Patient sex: F
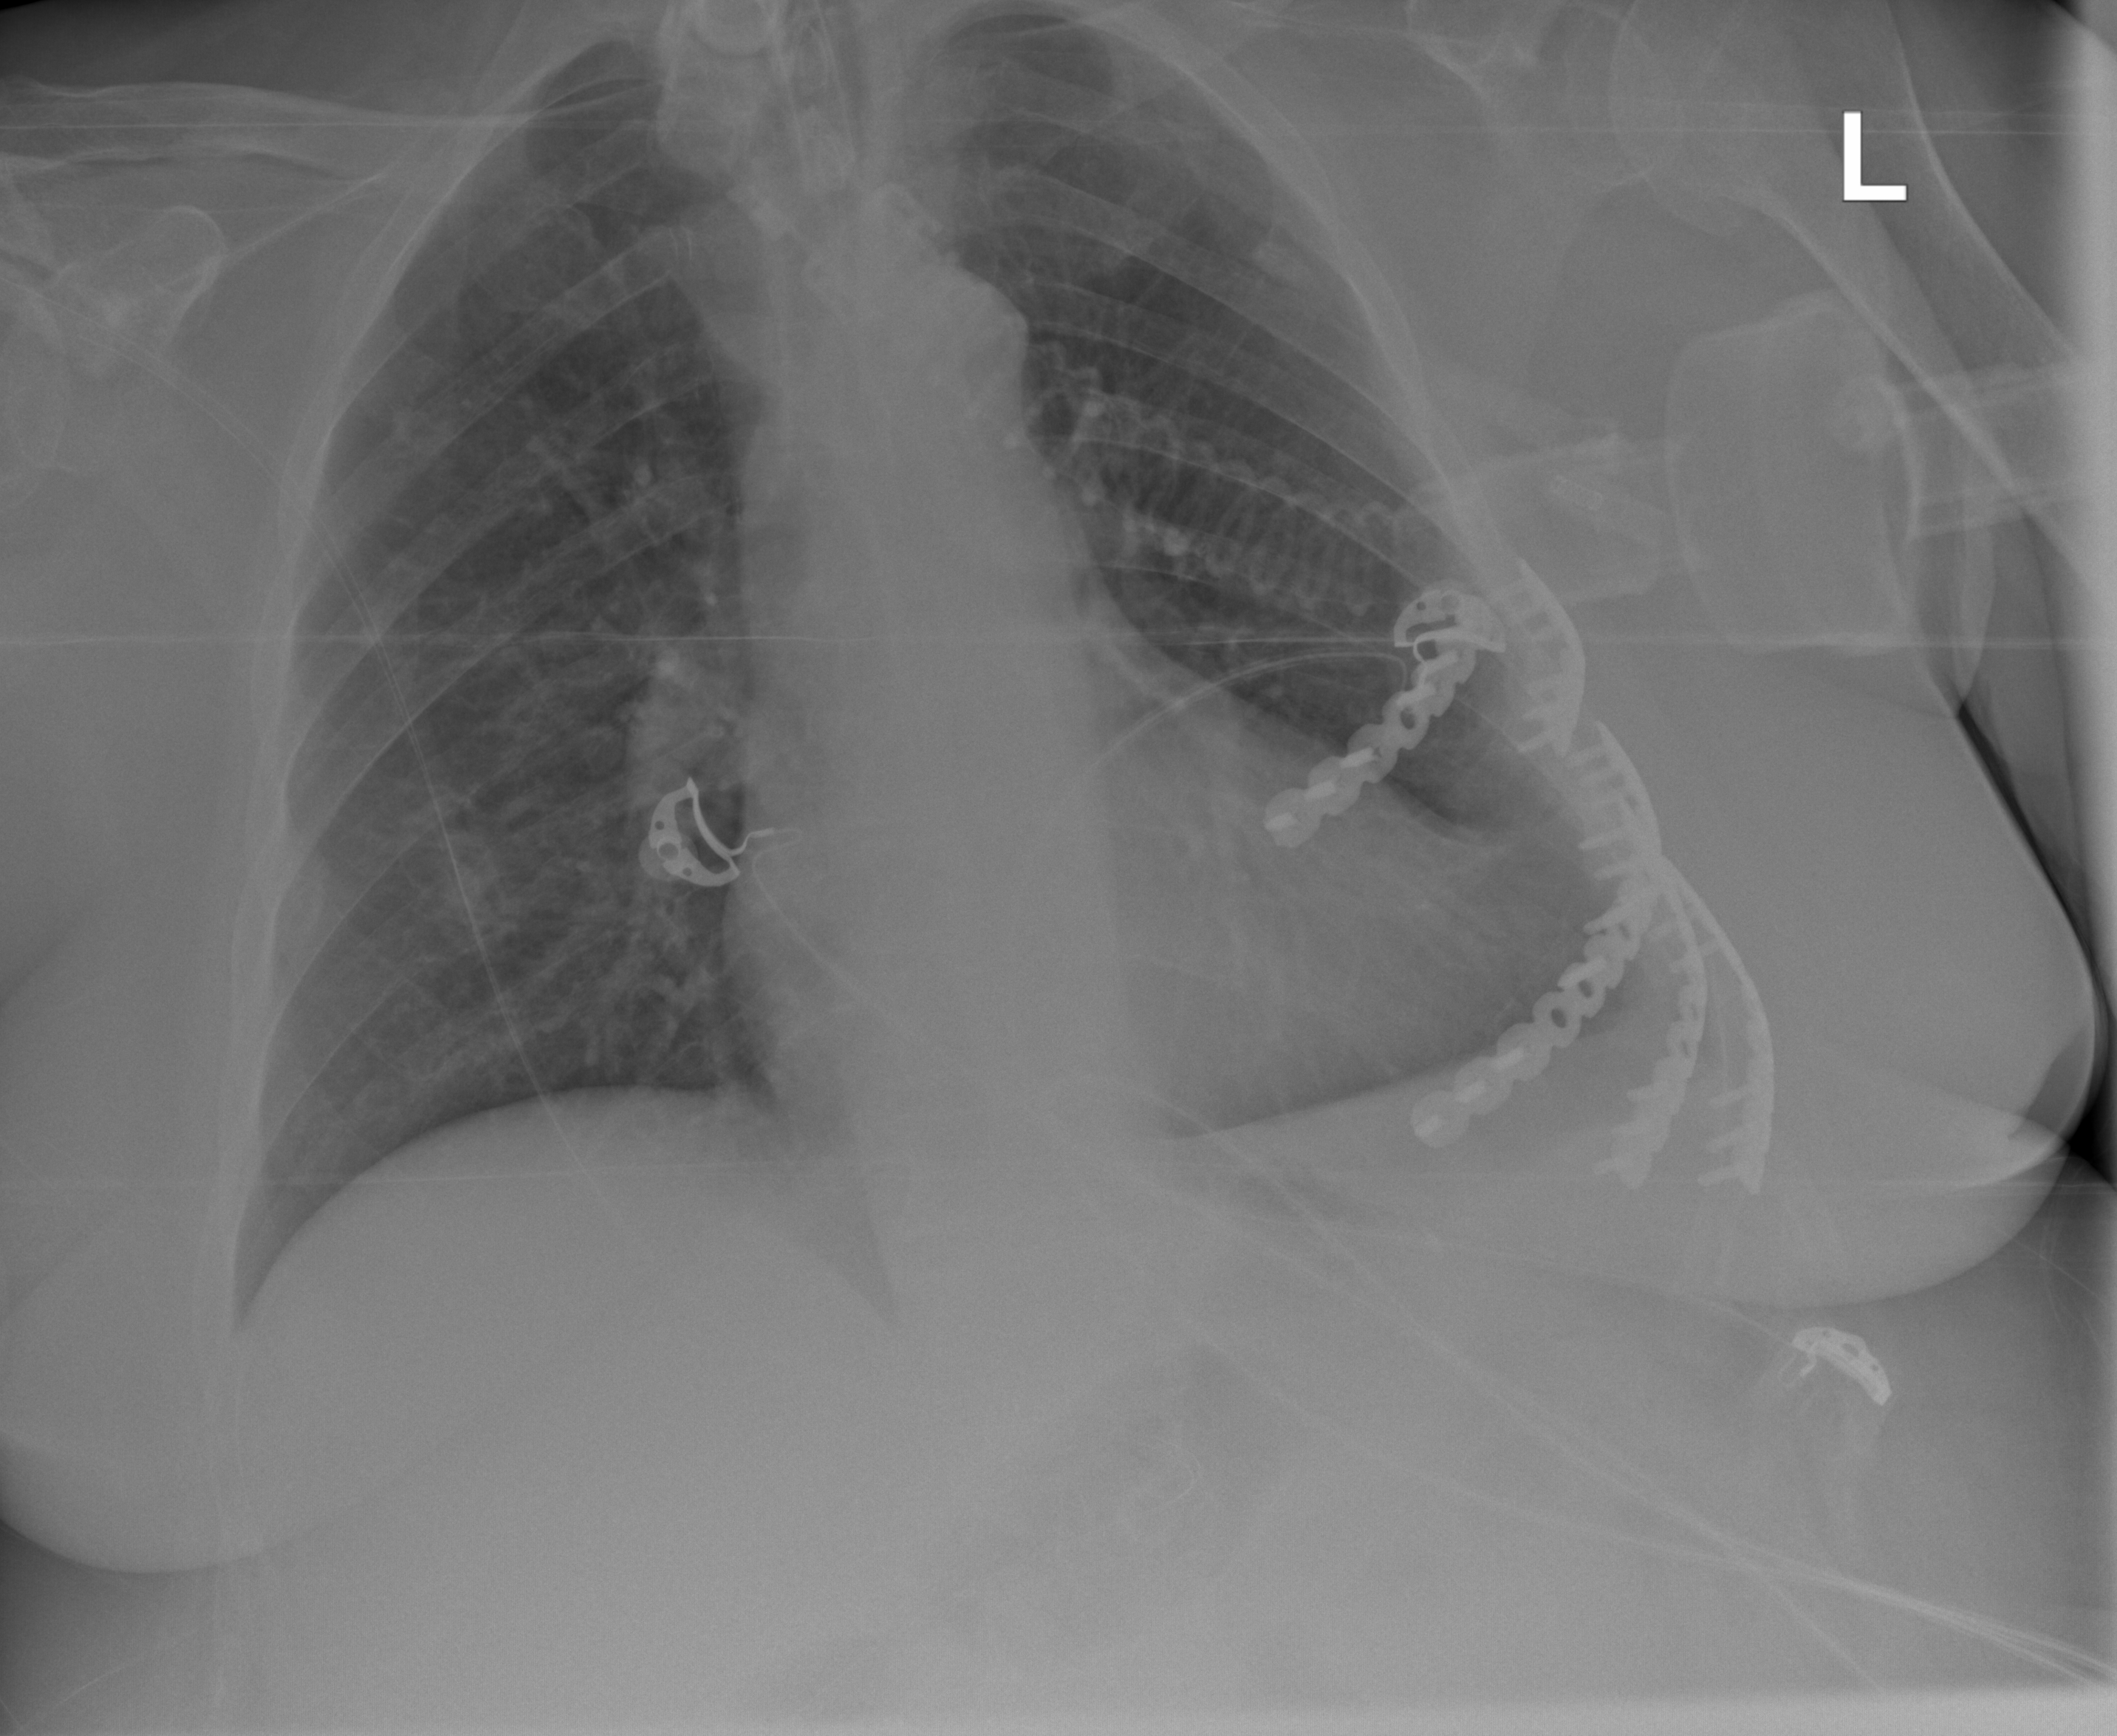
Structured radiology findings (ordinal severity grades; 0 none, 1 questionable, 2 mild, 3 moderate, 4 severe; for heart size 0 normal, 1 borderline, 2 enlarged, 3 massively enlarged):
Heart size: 1
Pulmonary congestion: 2
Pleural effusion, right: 0
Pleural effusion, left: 2
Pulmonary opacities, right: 2
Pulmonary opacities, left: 0
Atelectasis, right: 2
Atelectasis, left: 2